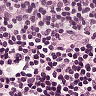
Metastatic tissue present: no